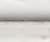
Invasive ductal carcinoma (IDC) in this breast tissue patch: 0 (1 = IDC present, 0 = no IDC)